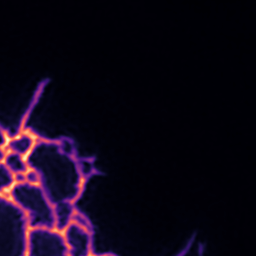
Label: Super-resolution ER image